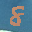
Label: 8